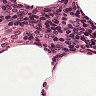
Metastatic tissue present: no